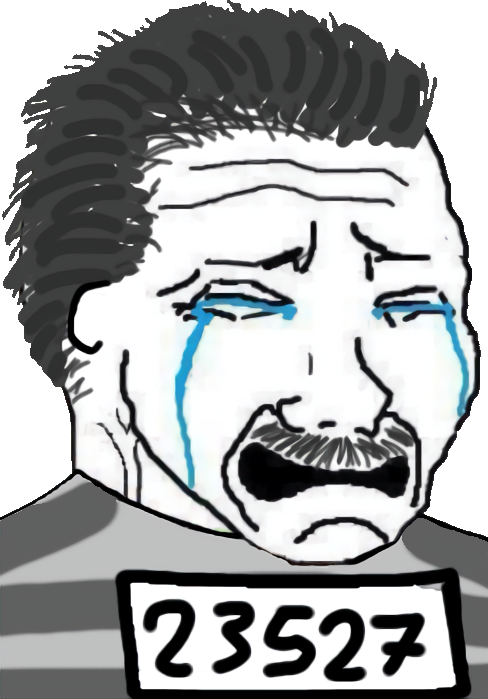
Label: 5_Crying_Wojak